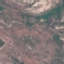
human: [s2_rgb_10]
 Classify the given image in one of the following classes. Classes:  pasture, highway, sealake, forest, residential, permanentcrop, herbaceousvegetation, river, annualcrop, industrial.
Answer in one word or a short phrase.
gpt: HerbaceousVegetation